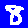
Digit: 8